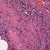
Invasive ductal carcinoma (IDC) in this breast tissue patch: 1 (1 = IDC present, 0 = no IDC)